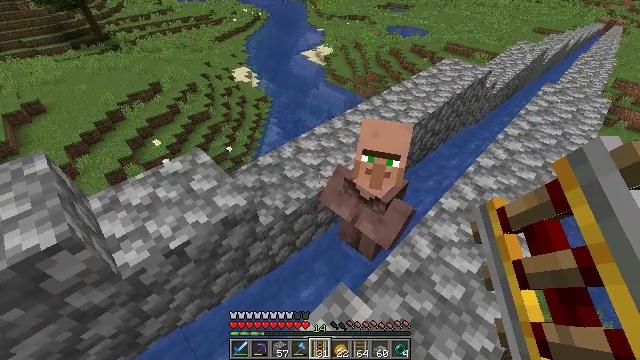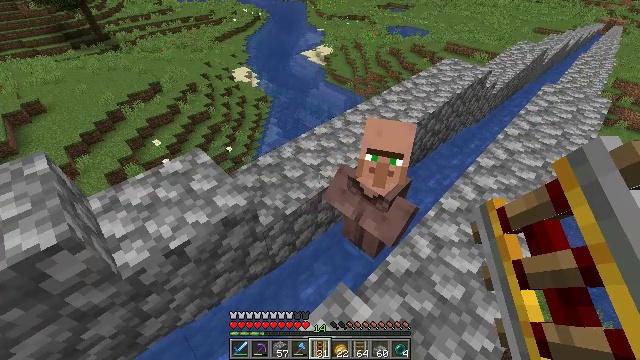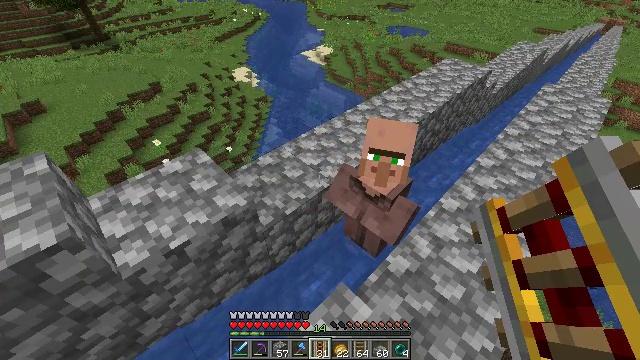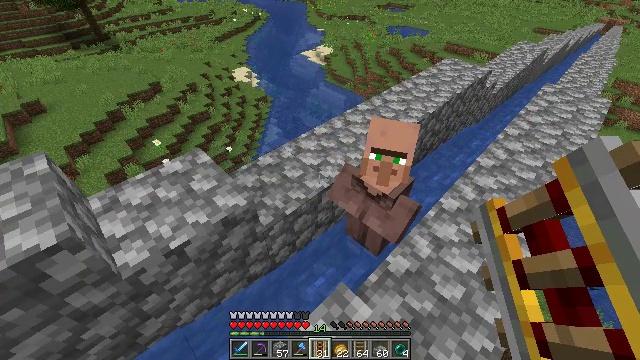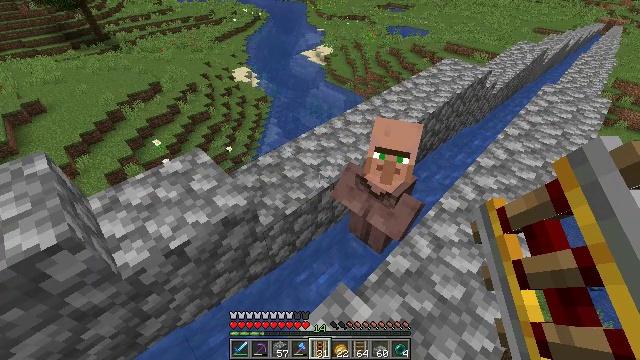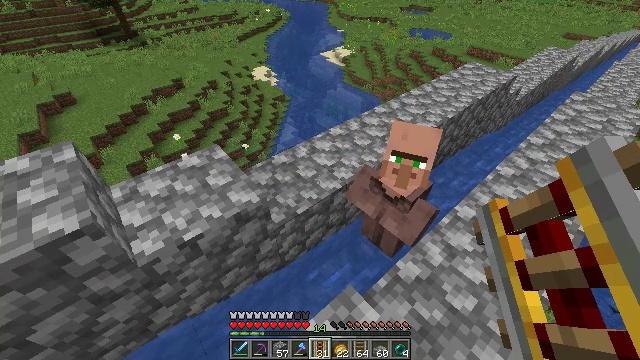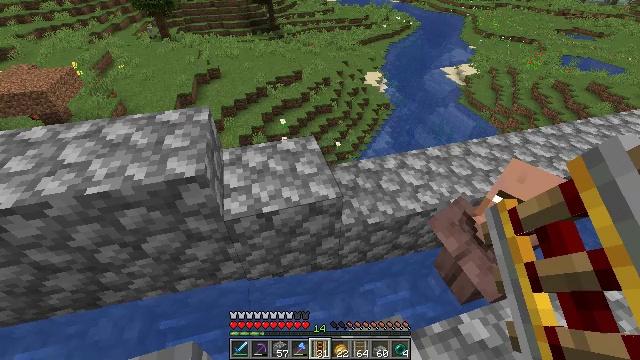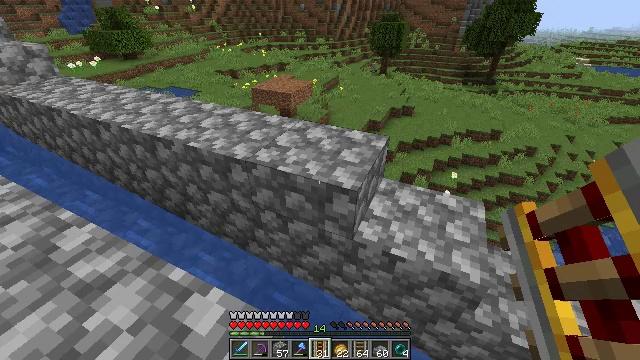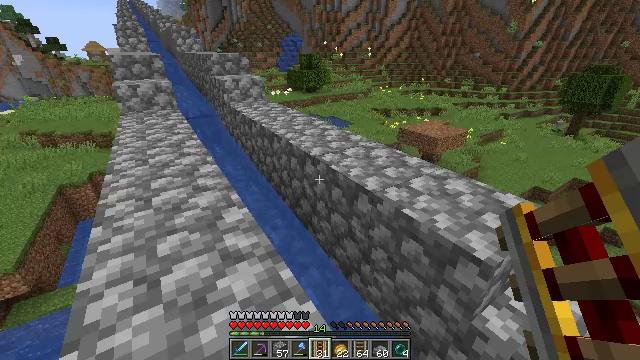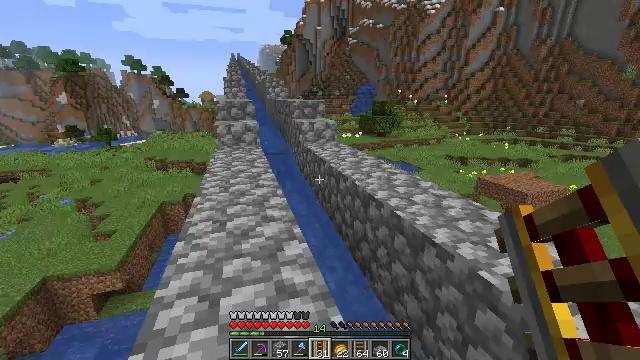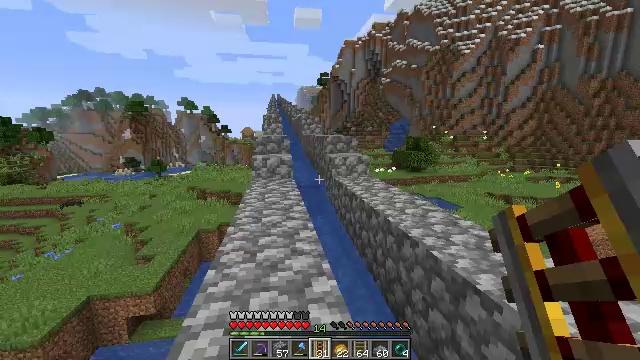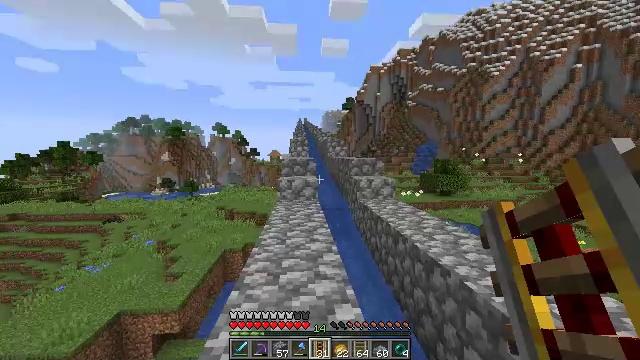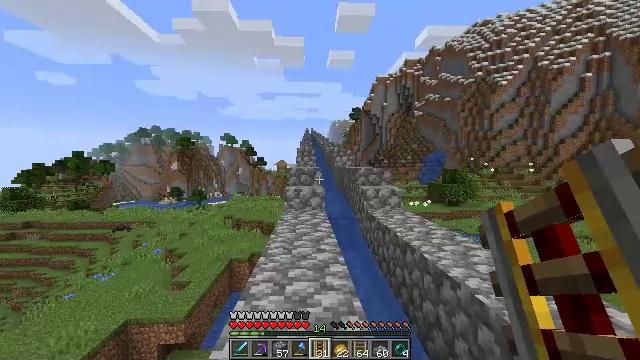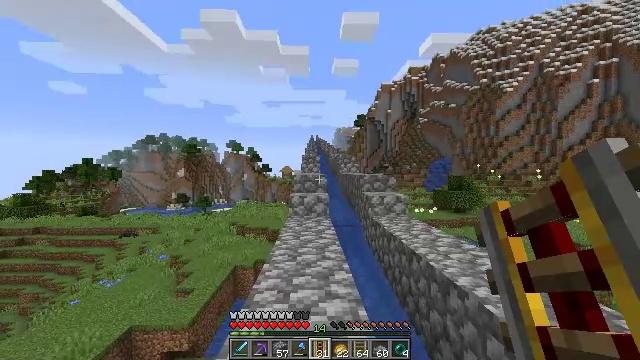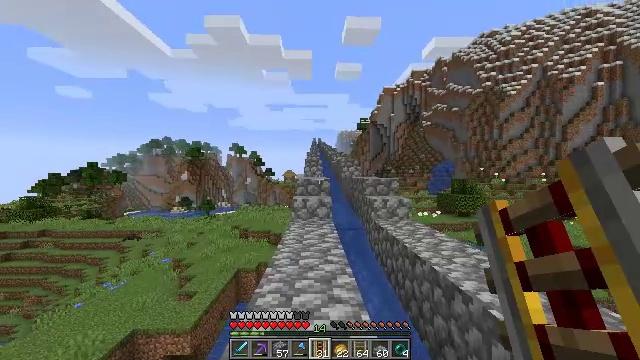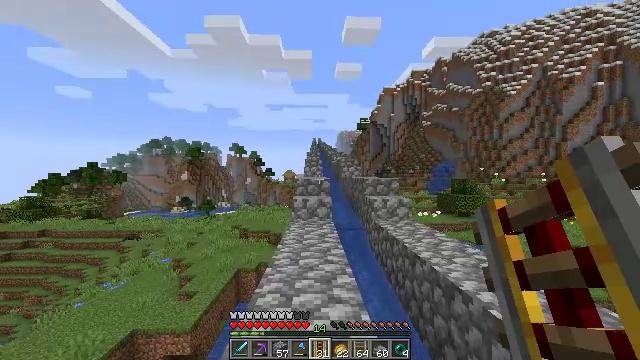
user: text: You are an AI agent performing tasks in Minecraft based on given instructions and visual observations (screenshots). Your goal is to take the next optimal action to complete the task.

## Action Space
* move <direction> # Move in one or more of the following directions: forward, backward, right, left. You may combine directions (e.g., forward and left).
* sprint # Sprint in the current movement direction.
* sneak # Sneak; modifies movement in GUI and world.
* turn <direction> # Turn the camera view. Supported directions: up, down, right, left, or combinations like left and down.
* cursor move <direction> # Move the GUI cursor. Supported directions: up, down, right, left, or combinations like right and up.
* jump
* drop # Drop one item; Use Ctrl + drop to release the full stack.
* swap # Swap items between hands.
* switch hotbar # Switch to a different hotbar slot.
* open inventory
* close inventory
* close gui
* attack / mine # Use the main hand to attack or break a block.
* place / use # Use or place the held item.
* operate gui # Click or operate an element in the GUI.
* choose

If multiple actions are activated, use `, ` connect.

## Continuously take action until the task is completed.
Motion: motion action
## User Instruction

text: Get dirt block.
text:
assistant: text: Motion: no_op
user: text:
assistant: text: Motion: no_op
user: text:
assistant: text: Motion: no_op
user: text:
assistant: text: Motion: no_op
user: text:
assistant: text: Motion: turn left
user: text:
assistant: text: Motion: turn left and up
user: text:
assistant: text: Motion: turn left and up
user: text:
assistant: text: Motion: turn left and up
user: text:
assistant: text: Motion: turn left and up
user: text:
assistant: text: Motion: turn left and up
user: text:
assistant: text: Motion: turn left and up
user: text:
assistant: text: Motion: turn left and up
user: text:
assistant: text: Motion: turn left and up
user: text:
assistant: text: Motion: no_op
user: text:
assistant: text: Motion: no_op
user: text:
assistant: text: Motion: no_op
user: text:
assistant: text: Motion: no_op
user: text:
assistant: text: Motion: no_op
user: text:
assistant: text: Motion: no_op
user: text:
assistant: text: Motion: no_op
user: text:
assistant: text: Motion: no_op
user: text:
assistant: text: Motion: no_op
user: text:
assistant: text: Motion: no_op
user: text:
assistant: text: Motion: turn right and down
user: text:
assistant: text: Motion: turn right and down
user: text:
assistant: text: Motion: turn right and down
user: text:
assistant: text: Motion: turn right and down
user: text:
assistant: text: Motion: turn right and down
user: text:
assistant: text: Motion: turn right and down
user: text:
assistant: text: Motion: turn right and down